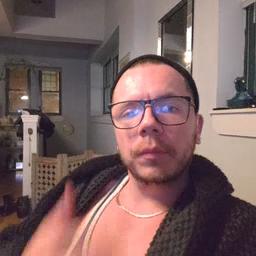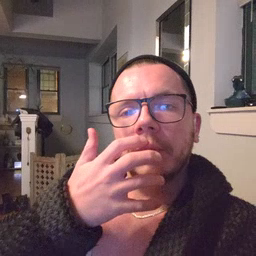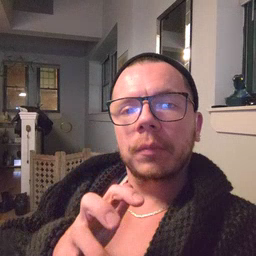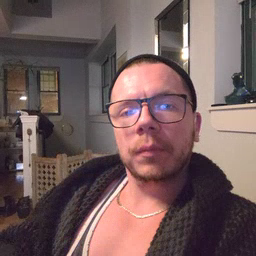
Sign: hot